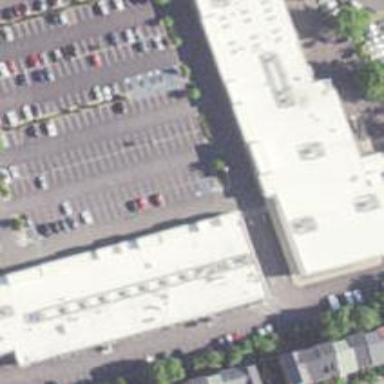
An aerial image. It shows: Retail building.